Interaction volume radius: 10 \u00c5
Interaction volume height: 20 \u00c5
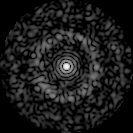
Disorder parameter: 0.8384